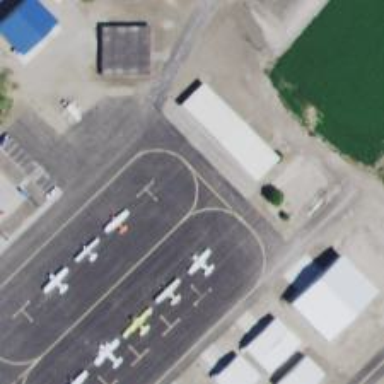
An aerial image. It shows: View of taxiway at the airport.